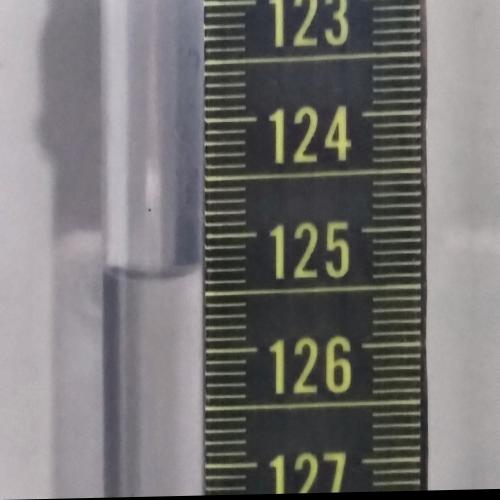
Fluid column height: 125.3 cm